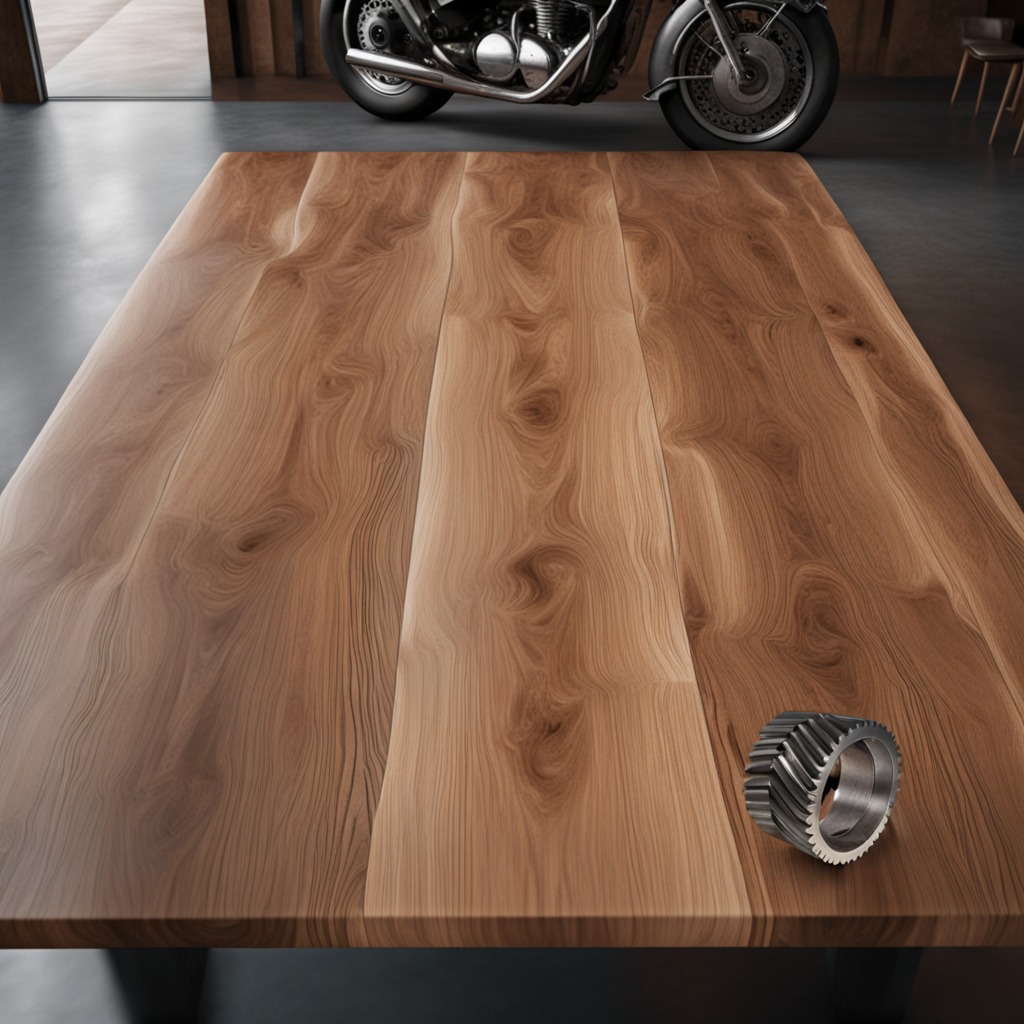
A steel gear with teeth is lying on the wooden table in a vintage motorcycle garage.